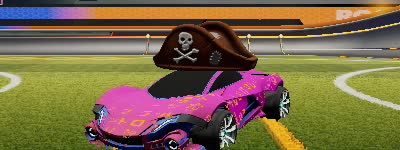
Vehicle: werewolf